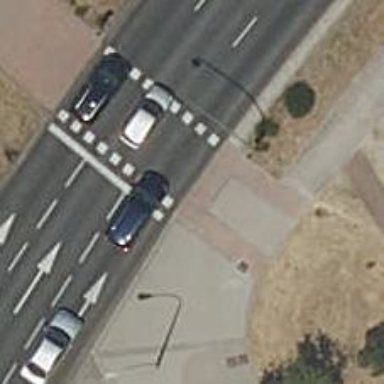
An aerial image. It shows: Road with traffic signals.